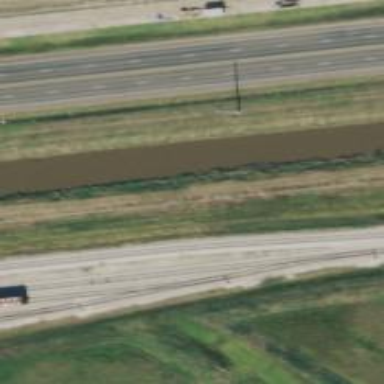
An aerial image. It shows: Rail spur service.